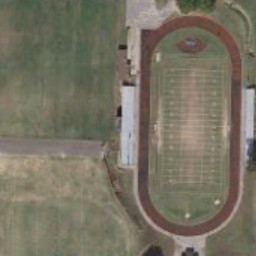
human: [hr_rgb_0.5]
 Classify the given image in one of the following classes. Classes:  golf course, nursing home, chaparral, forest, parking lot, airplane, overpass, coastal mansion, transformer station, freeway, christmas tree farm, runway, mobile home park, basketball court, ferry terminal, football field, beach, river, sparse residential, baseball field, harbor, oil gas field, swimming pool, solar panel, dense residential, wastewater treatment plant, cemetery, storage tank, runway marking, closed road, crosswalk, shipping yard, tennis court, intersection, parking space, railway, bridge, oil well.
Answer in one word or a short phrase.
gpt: football field